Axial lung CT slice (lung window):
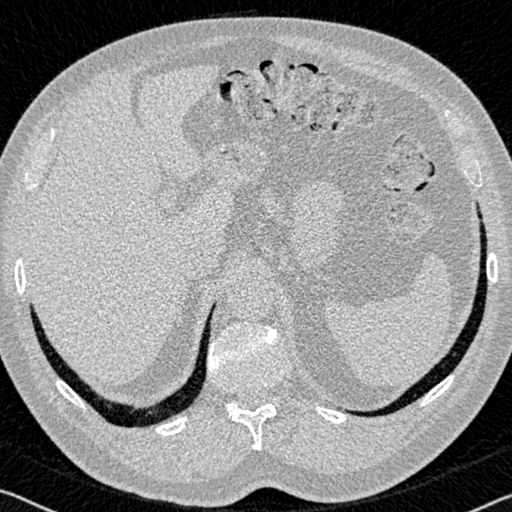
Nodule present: no